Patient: sex M, age 32
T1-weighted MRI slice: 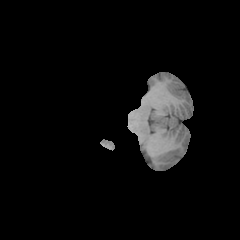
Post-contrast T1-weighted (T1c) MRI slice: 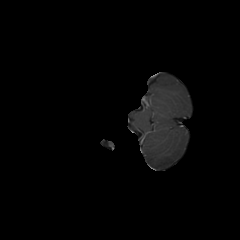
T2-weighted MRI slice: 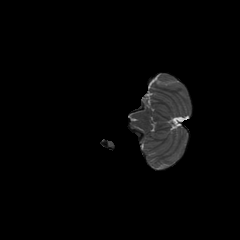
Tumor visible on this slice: no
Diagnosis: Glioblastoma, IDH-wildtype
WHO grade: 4